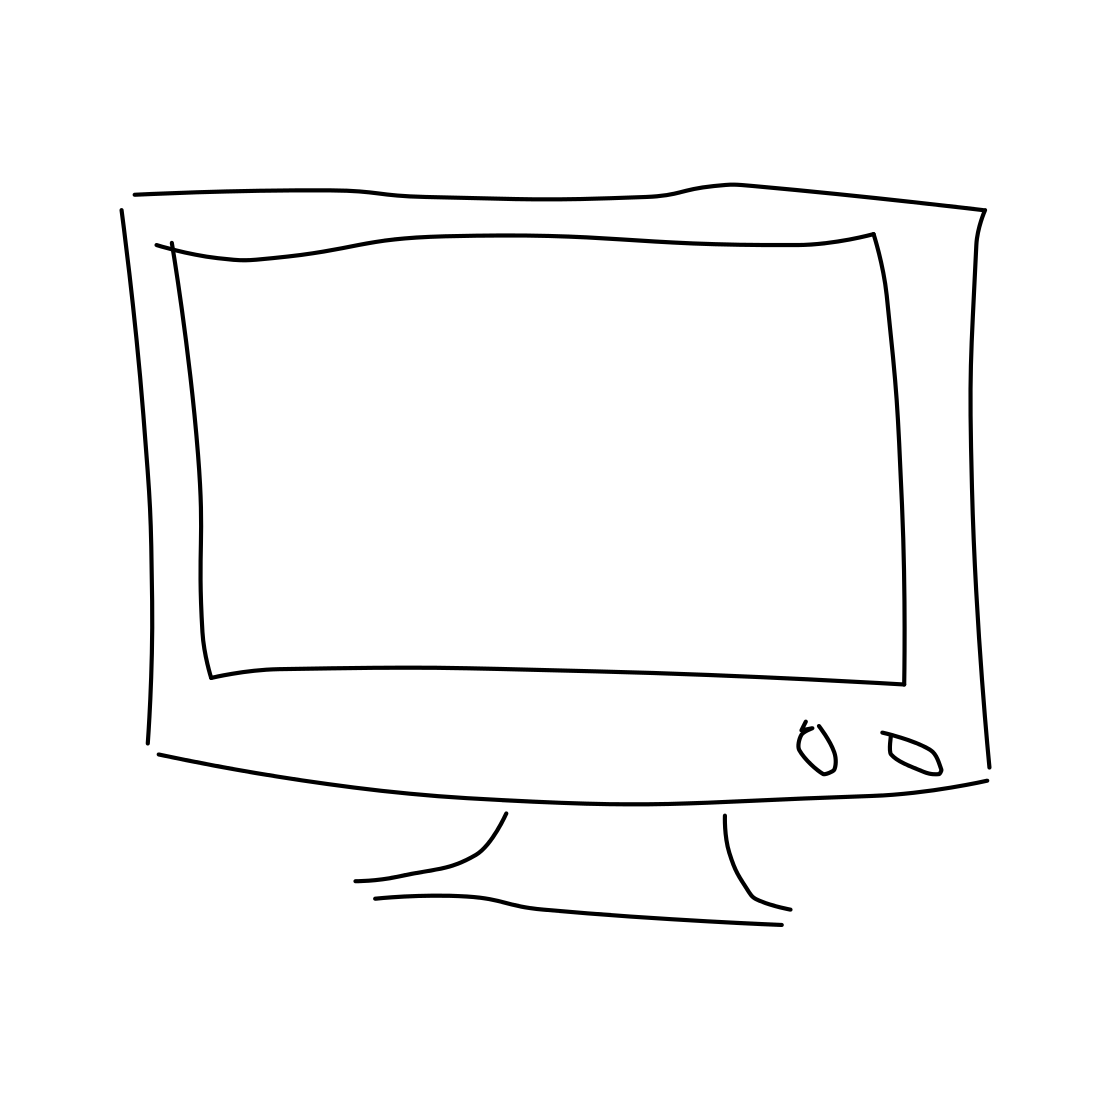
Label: computer monitor